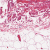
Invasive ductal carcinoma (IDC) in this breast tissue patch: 0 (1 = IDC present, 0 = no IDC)